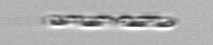
Label: Dactyliosolen_fragilissimus